Question: I want to send SMS from Delphi using an online API.
The API is provided by a service provider that works when used through a web browser, as below:
'''
http://sendpk.com/api/sms.php?username=xxxx&password=xxxx&sender=Masking&mobile=xxxx&message=Hello
'''
The above url works fine when opened through a web browser, and the SMS is sent successfully. Now, I am struggling to integrate the API into my Delphi application.
By searching through the Internet, I have found some examples, and finally I tried the below code:
'''
var
lHTTP: TIdHTTP;
lParamList: TStringList;
begin
lParamList := TStringList.Create;
lParamList.Add('username=xxxx');
lParamList.Add('password=xxxx');
lParamList.Add('sender=Masking');
lParamList.Add('mobile=xxxx');
lParamList.Add('message=Hello');
lHTTP := TIdHTTP.Create;
try
PostResult.Lines.Text := lHTTP.Post('http://sendpk.com/api/sms.php', lParamList);
finally
lHTTP.Free;
lParamList.Free;
end;
'''
But I am getting an error:
'''
HTTP/1.1 406 Not Acceptable
'''

The API Reference, as provided on service provider's website, is available below:
<URL>
C# code provided in the API reference is as below:
'''
using System;
using System.Net;
using System.Web;
public class Program
{
public static void Main()
{
string MyUsername = "userxxx"; //Your Username At Sendpk.com
string MyPassword = "xxxx"; //Your Password At Sendpk.com
string toNumber = "92xxxxxxxx"; //Recepient cell phone number with country code
string Masking = "SMS Alert"; //Your Company Brand Name
string MessageText = "SMS Sent using .Net";
string jsonResponse = SendSMS(Masking, toNumber, MessageText, MyUsername, MyPassword);
Console.Write(jsonResponse);
//Console.Read(); //to keep console window open if trying in visual studio
}
public static string SendSMS(string Masking, string toNumber, string MessageText, string MyUsername , string MyPassword)
{
String URI = "http://sendpk.com" +
"/api/sms.php?" +
"username=" + MyUsername +
"&password=" + MyPassword +
"&sender=" + Masking +
"&mobile=" + toNumber +
"&message=" + Uri.UnescapeDataString(MessageText); // Visual Studio 10-15
try
{
WebRequest req = WebRequest.Create(URI);
WebResponse resp = req.GetResponse();
var sr = new System.IO.StreamReader(resp.GetResponseStream());
return sr.ReadToEnd().Trim();
}
catch (WebException ex)
{
var httpWebResponse = ex.Response as HttpWebResponse;
if (httpWebResponse != null)
{
switch (httpWebResponse.StatusCode)
{
case HttpStatusCode.NotFound:
return "404:URL not found :" + URI;
break;
case HttpStatusCode.BadRequest:
return "400:Bad Request";
break;
default:
return httpWebResponse.StatusCode.ToString();
}
}
}
return null;
}
}
'''
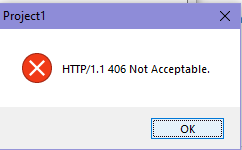
Answer: You need to use 'TIdHTTP.Get()' instead of 'TIdHTTP.Post()':
'''
var
lHTTP: TIdHTTP;
lUser, lPass, lSender, lMobile, lMsg: string;
begin
lUser := 'xxxx';
lPass := 'xxxx';
lSender := 'Masking';
lMobile := 'xxxx';
lMsg := 'Hello';
lHTTP := TIdHTTP.Create;
try
PostResult.Lines.Text := lHTTP.Get('http://sendpk.com/api/sms.php?username=' + TIdURI.ParamsEncode(lUser) + '&password=' + TIdURI.ParamsEncode(lPass) + '&sender=' + TIdURI.ParamsEncode(lSender) + '&mobile=' + TIdURI.ParamsEncode(lMobile) + '&message=' + TIdURI.ParamsEncode(lMsg));
finally
lHTTP.Free;
end;
end;
'''
: a '406' response code means the server could not return a response in a format that would be acceptable to the client based on the client's 'Accept...' request header(s) ('Accept', 'Accept-Language', 'Accept-Encoding', etc), so check your headers against what the API is expecting and what a browser sends.